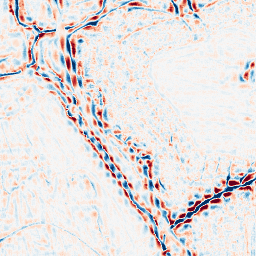
Category: wavelet
Decomposition family: wavelet_biorthogonal
Decomposition parameters: wavelet: bior3.5
level: 3
Upsampling method: fft_zeropad
Upsampling parameters: scale: 2
Upsampling scale: 2